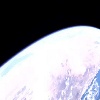
Label: sunburn